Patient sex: F
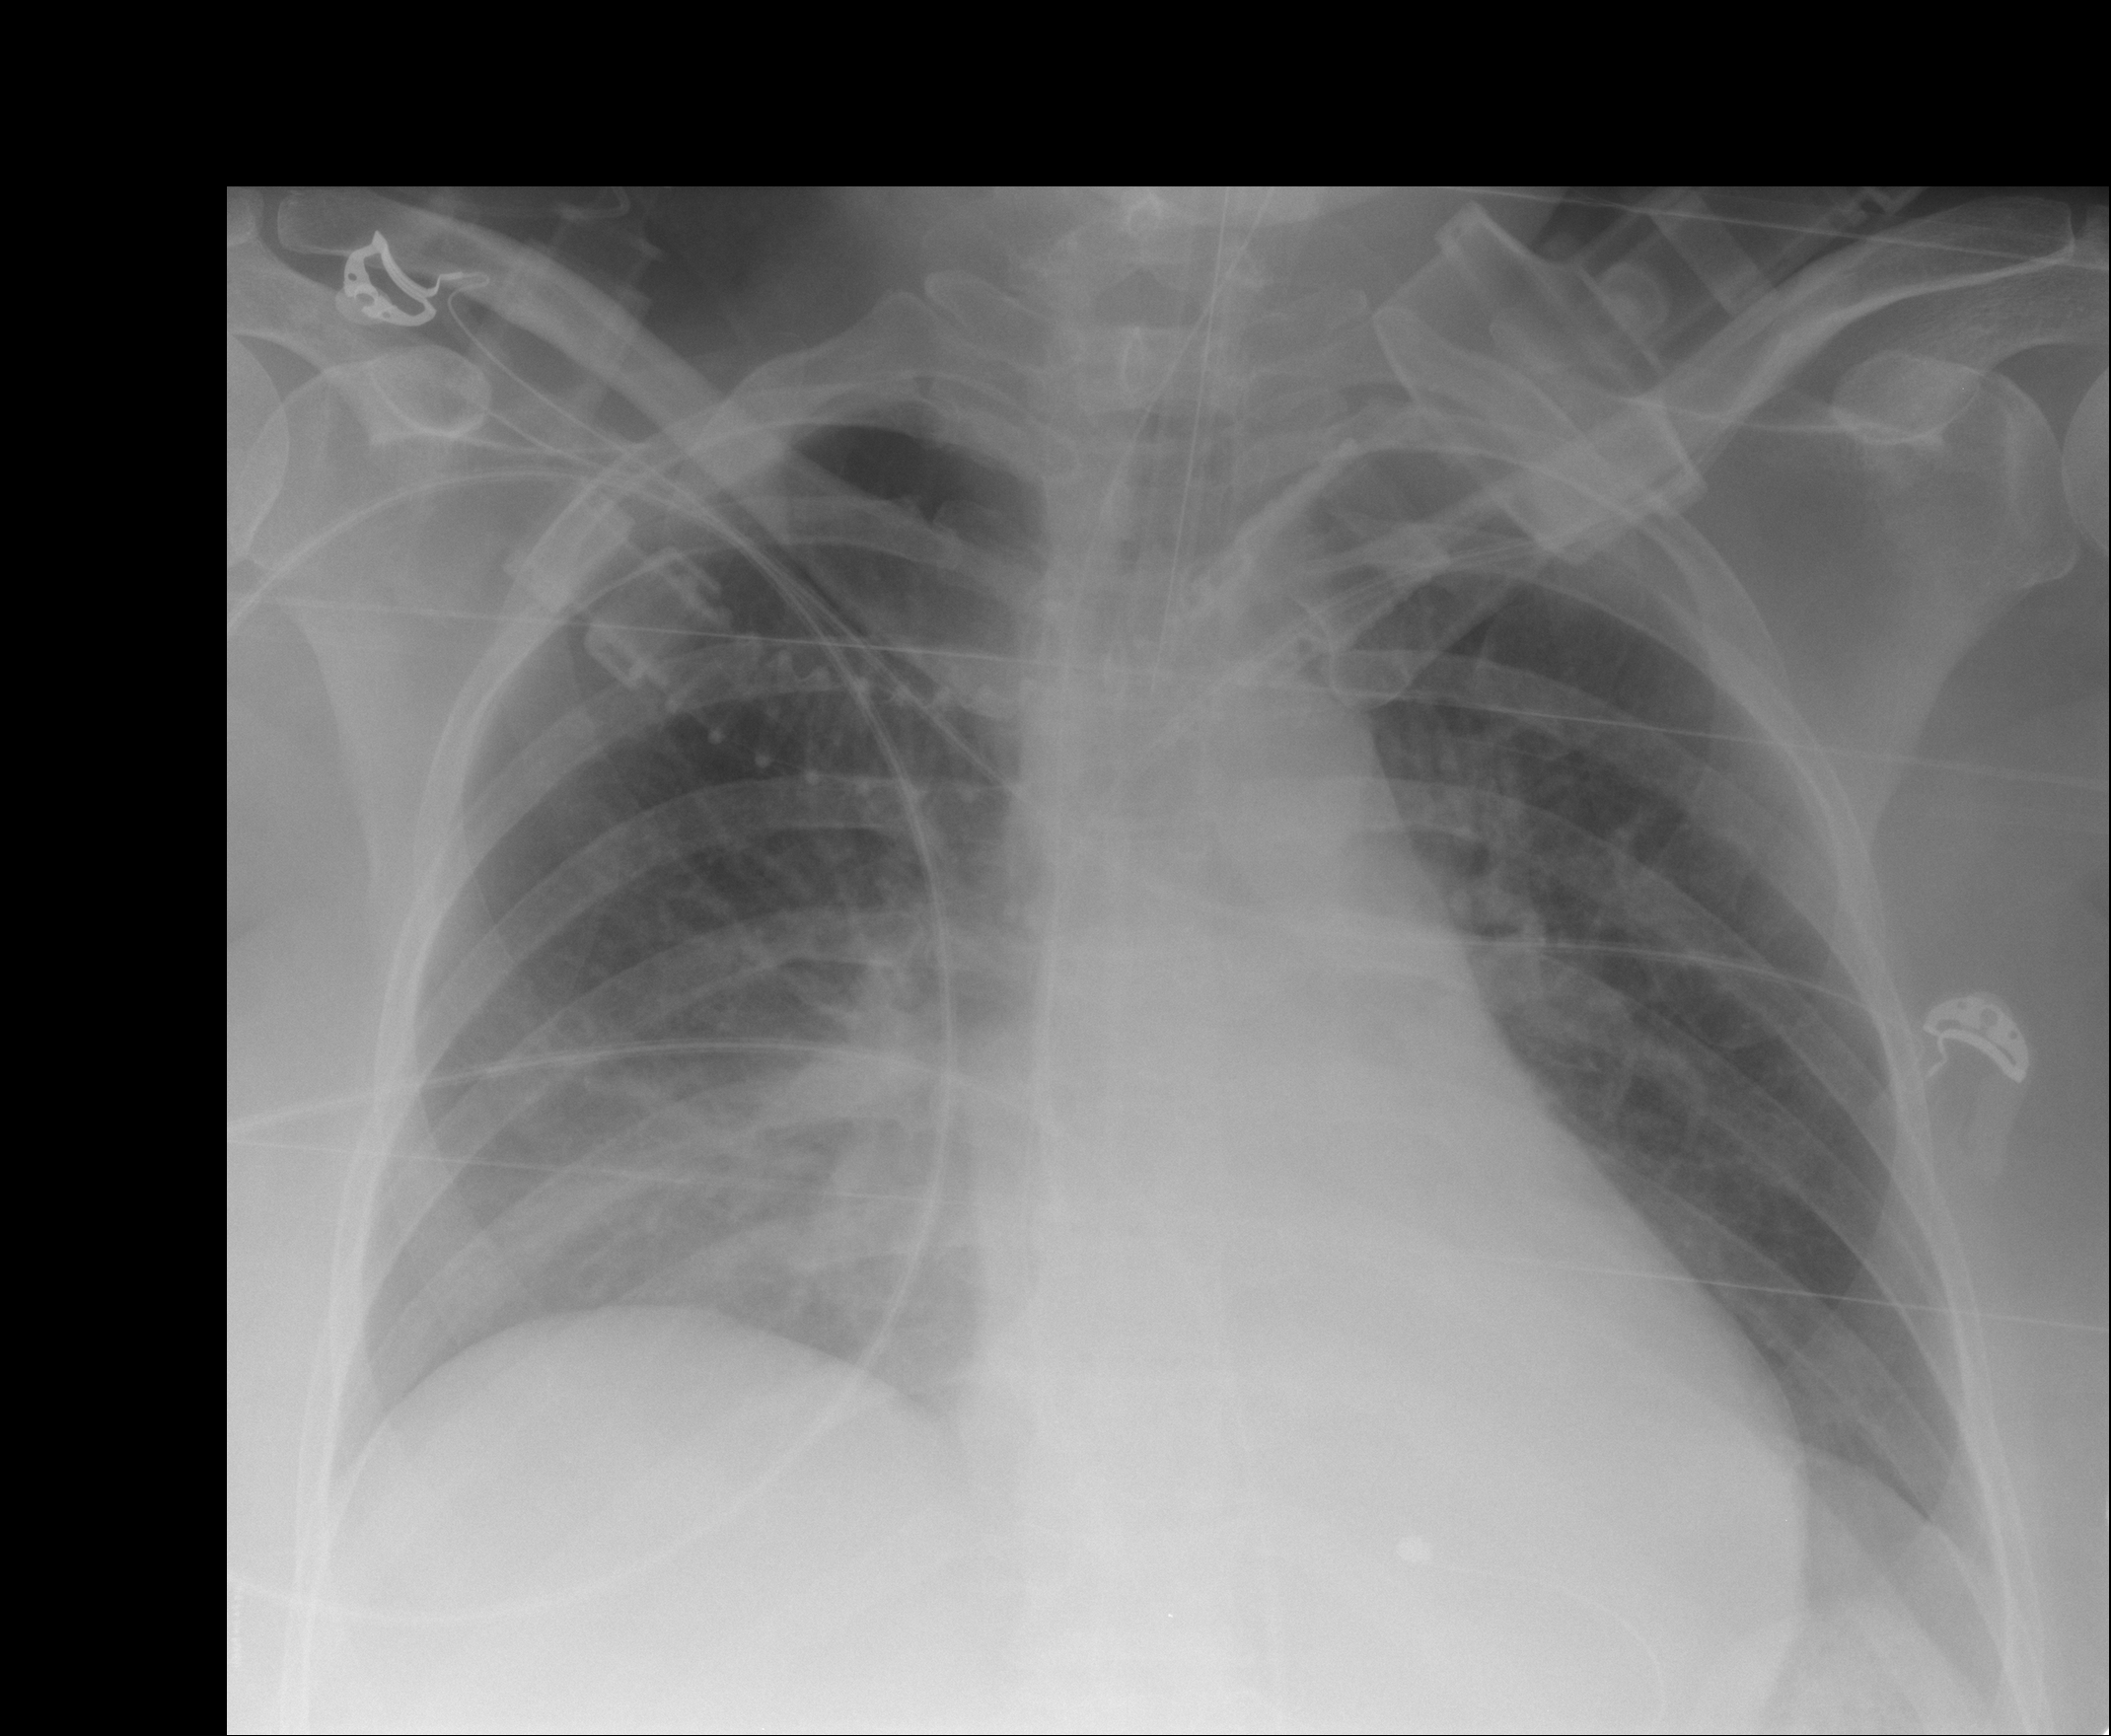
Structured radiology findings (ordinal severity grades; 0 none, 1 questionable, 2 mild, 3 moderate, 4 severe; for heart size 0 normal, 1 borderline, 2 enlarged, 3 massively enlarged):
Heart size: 0
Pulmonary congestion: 0
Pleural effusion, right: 2
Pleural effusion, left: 0
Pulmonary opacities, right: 0
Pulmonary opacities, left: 0
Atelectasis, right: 0
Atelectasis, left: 0